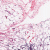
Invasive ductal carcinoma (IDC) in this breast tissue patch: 1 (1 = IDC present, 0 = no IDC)